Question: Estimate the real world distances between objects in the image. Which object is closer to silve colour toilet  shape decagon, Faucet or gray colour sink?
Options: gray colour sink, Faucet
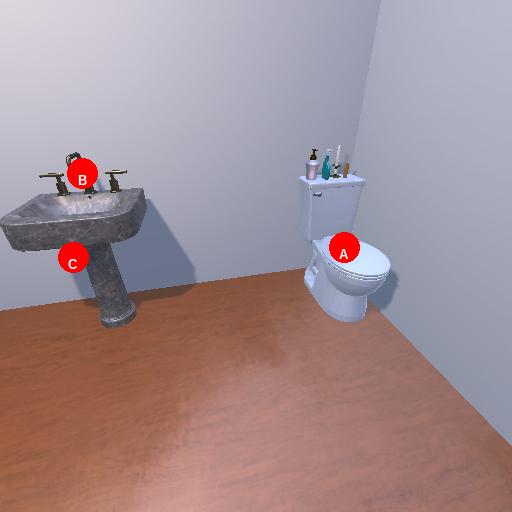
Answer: gray colour sink